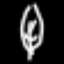
Label: leaf